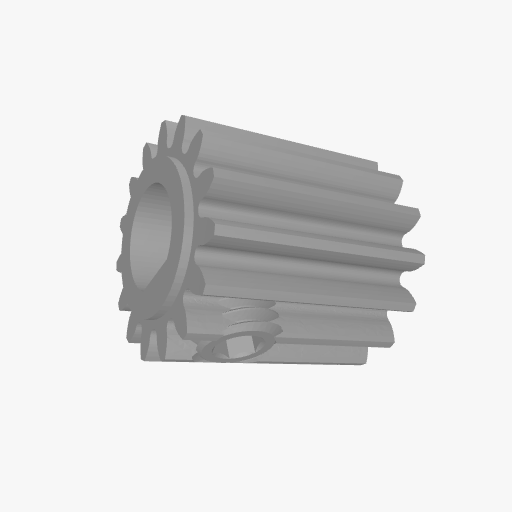
Part: PinionGear6DID15T